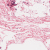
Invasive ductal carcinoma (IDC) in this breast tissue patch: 0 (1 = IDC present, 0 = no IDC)